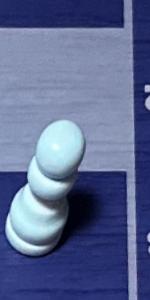
Label: Pawn_White